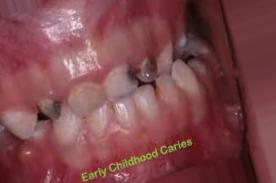
Condition: Caries